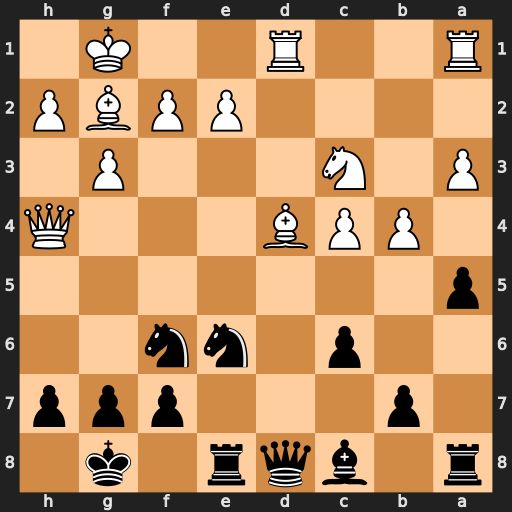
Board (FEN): r1bqr1k1/1p3ppp/2p1nn2/p7/1PPB3Q/P1N3P1/4PPBP/R2R2K1
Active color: b
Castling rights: -
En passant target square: -
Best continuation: g5 Bxf6 Qxf6